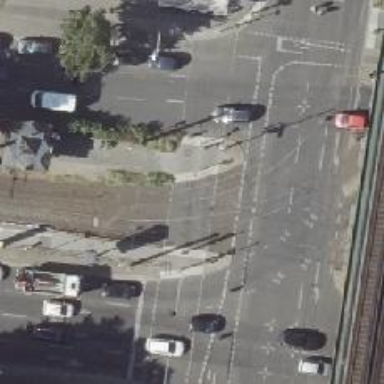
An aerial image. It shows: Tram crossing on the railway.